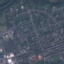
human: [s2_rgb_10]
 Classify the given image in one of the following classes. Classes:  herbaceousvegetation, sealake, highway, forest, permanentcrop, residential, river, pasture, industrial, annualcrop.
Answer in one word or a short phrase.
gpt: Residential